Question: I am currently developing a framework that allows me to conveniently render a larger number of animated models.
A model is organized as a simple hierarchy of bones, with the root being the torso/pelvis, generally:

So, as pseudo code, I am currently rendering a model like this:
'''
RenderBone(Bone b, Mat4x4 currentTransform){
Mat4x4 pos = currentTransform * b.boneTransform;
SetUniform("transformation", pos);
Draw(bone.mesh);
for each Bone bc in b.children do{
RenderBone(bc, pos);
}
}
'''
So for a single actor that uses a model with n bones I need n SetUniform (not counting stuff like setting textures) and n draw calls.
Trying to reduce that overhead, and render all actors using the same model at once, I thought about switching to instanced rendering.
However, all information and tutorials I could find are about drawing cubes, spheres or similar simple objects. Nowhere I could see some simple, comprehensible information about how to use instanced drawing to render models where each part (bone) requires a different transformation matrix to be given to the shader.
So, the problem:
Using 'glVertexAttribDivisor' or 'gl_InstanceID' I can only specify an instance-related matrix, not a bone-realted matrix. How do I apply my bone transformations then?
The only feasible solution I could think of is - instead of instancing the entire model - I can instance each bone. Thus drawing all instances of one bone type, then another one, etc.
But then I would still have to update the buffer with the transformation matrices relatively often, and it's more housekeeping code.
So is this best best option? Or, more generally, are there better not-too-complicated ways of rendering?
Or does instanced rendering only really shine when using it with static geometry?
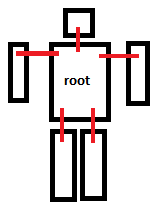
Answer: Instancing is something you use when you need to draw of copies of the same model. In general, meshes with bones are not the kinds of things you need to draw thousands of.
Instancing is an optimization, and one that always pay off. You shouldn't bother trying to employ it unless you know that you it (by profiling and seeing if you're hitting performance targets). And even then, it can be very touchy as to when it is an actual performance improvement.
Sometimes, it just doesn't help. But here are some general rules of thumb:
1. Instancing is not worthwhile unless you're rendering thousands of instances.
2. Instancing shouldn't be used with meshes that have too many vertices or too few. 100-1,000 or so.
Remember that these are rules, not absolute laws. They're also hardware-dependent.
> So, the problem: Using glVertexAttribDivisor or gl_InstanceID I can only specify an instance-related matrix, not a bone-realted matrix. How do I apply my bone transformations then?
You're thinking far too much in terms of what examples you've seen or what you've seen other people doing. Think like a .
'gl_InstanceID' is not "an instance-related matrix"; it is an . What you do with that index is entirely up to you. Most examples you've seen use this index to lookup an array of matrices, likely stored in a <URL>. This matrix is the transform you use for rendering. Each index represents the transform for a single instance.
Each of your instances has multiple matrices, multiple transforms. But each instance has the same number of bones (otherwise it wouldn't be instanced rendering). Let's say you have 5 bones.
Again, each index is the transform for a single instance. The difference between your case and the standard is how much information is needed per-instance. The regular case needs one matrix; you need five. But the idea is the same either way.
If you need bone index 3 for your current instance, you simply access your matrix array with this expression: '(gl_InstanceID * 5) + 3', where 5 is the number of bones per instance.
The rest is a simple matter of using a per-vertex attribute to pass the bone index to be used to transform each vertex.